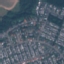
Land use / land cover: Residential